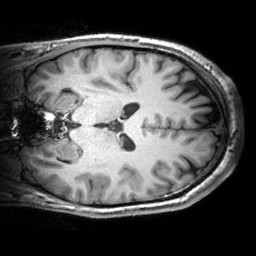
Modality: T1w
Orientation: coronal
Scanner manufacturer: siemens
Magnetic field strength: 3 T
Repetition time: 2.53 s
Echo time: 0.00299 s